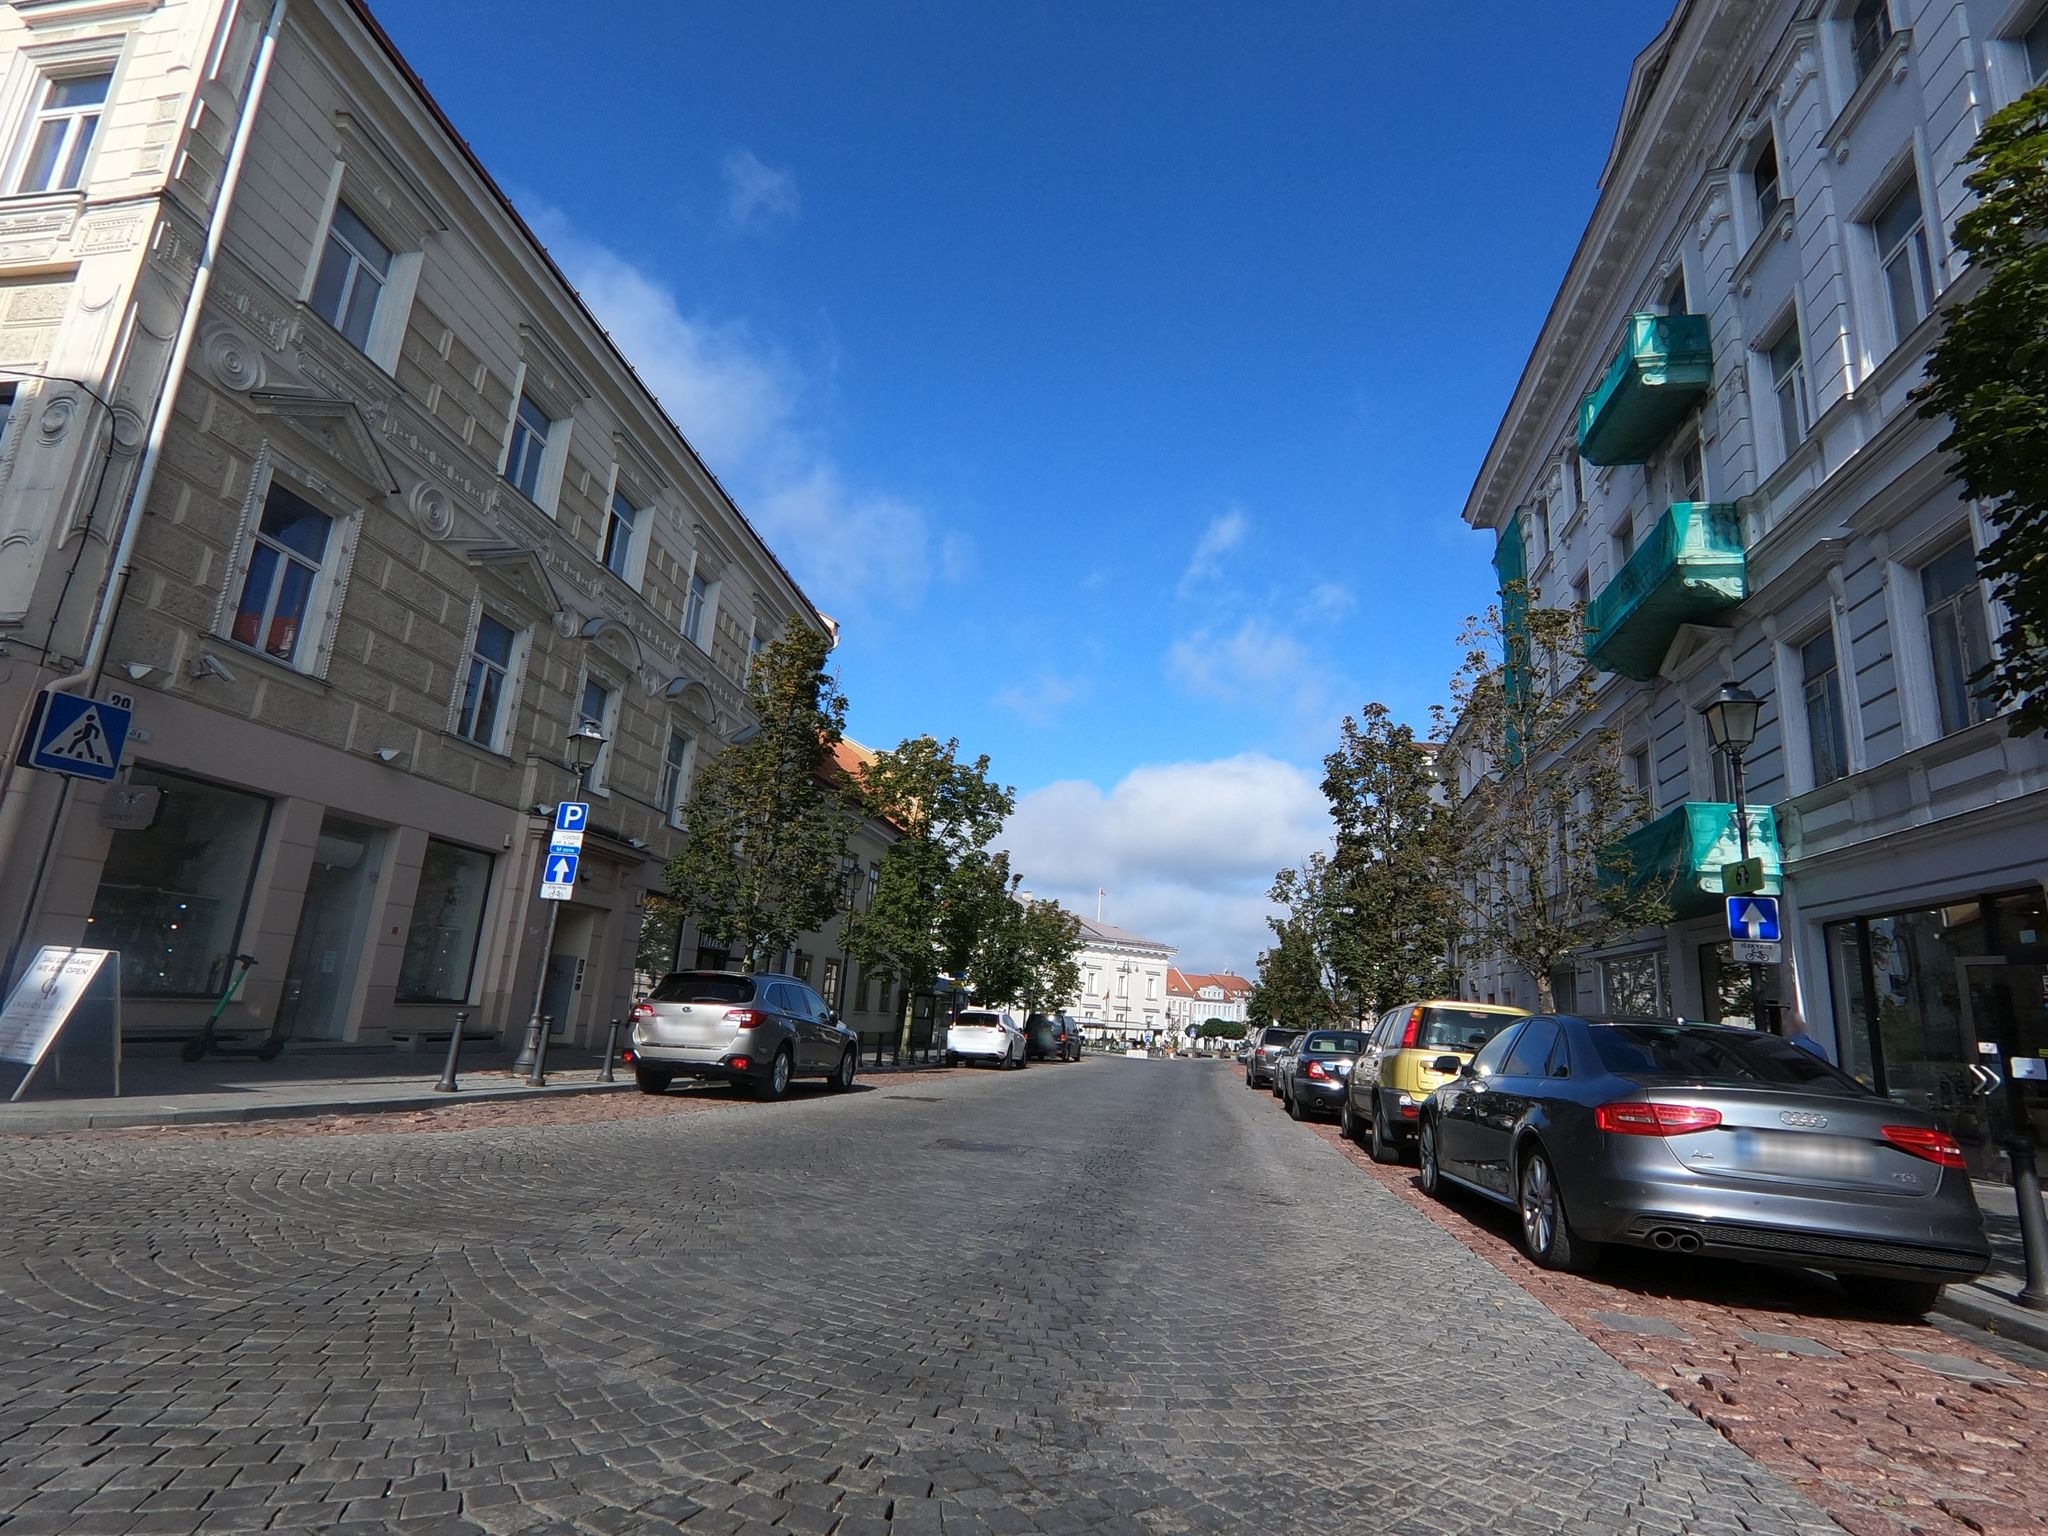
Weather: clear
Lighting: day
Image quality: good
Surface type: walking surface
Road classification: footway
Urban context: urban centre
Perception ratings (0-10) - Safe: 5.21, Lively: 9.44, Beautiful: 8.28, Boring: 0.47, Depressing: 1.87, Wealthy: 9.24